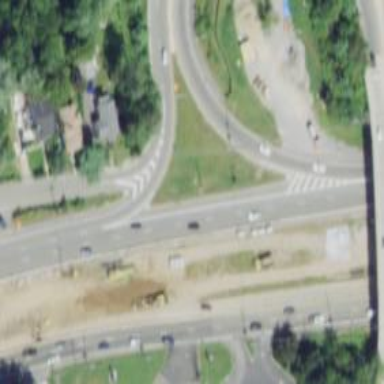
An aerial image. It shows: Trunk link highway.